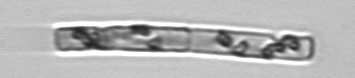
Label: Guinardia_delicatula